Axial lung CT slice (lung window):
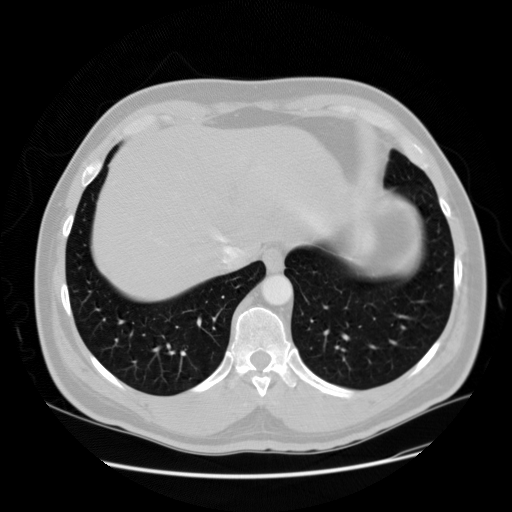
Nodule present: no